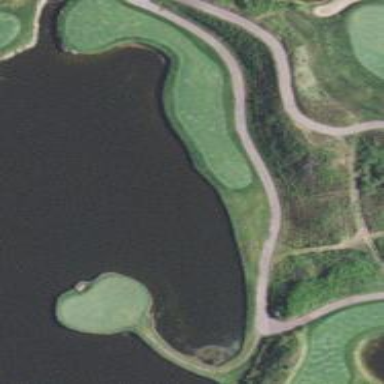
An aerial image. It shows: Water hazard on golf course.